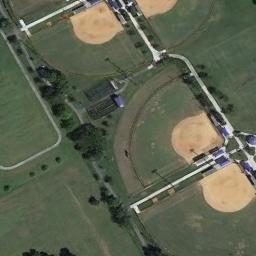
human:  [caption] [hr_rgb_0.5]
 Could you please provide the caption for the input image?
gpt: There are four baseball diamonds in the middle of grass .

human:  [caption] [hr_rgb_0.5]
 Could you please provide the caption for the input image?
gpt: The baseball field is surrounded by trees .

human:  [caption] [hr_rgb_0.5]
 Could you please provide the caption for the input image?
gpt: Four baseball diamonds are in the grass .

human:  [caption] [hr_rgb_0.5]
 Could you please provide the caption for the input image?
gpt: Four baseball diamonds make up two semicircles and some trees beside .

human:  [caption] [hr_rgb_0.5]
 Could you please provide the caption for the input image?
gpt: There are four baseball diamonds surrounded by grass .